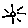
Label: sun